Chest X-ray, AP view. Patient: 66 years old, sex M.
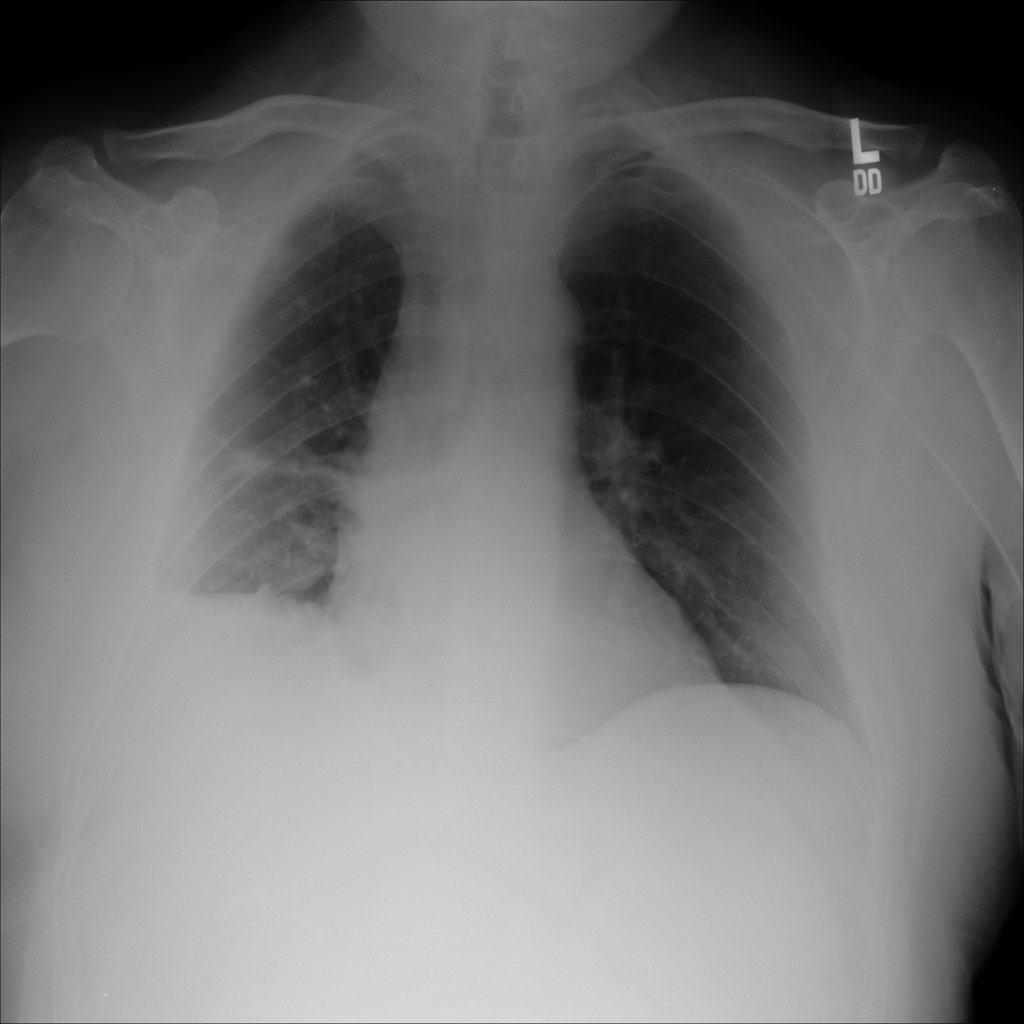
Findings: No Finding